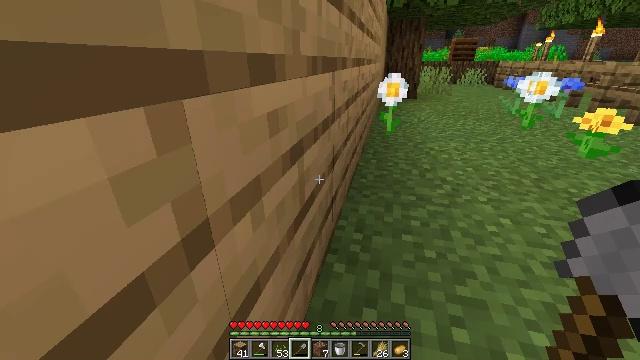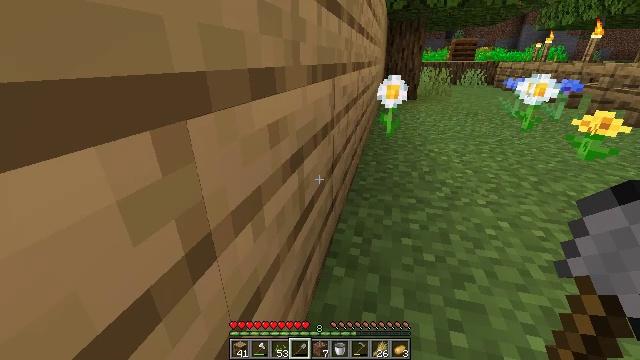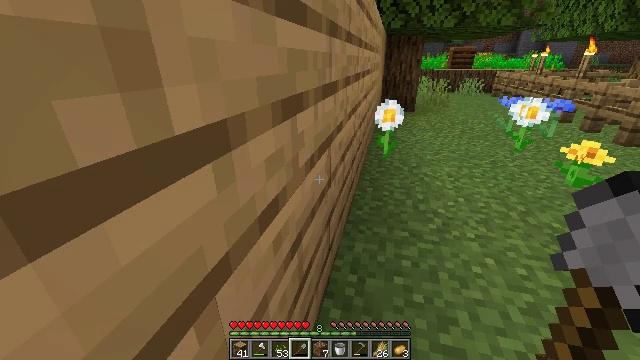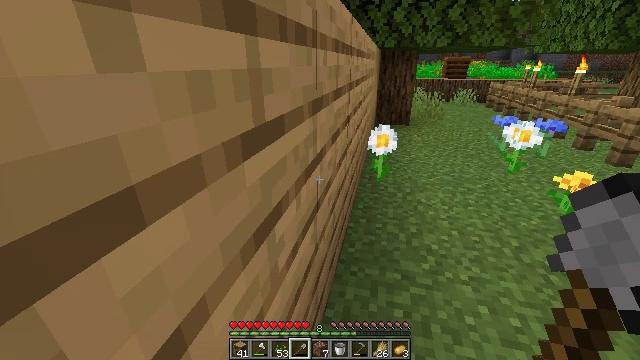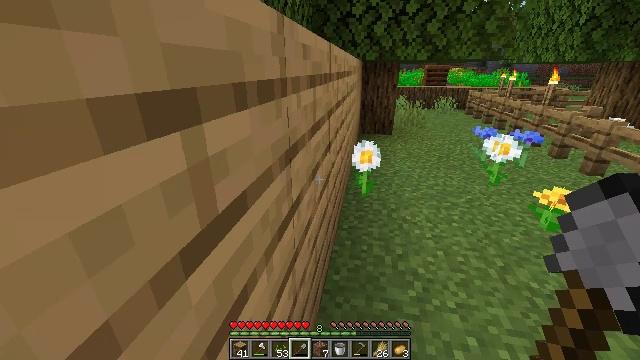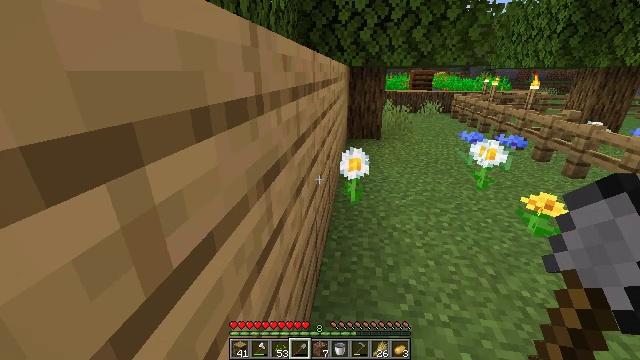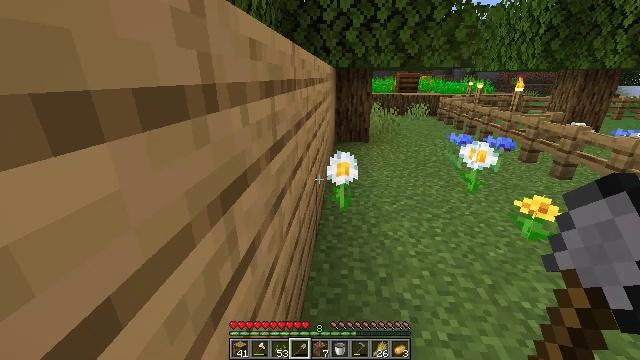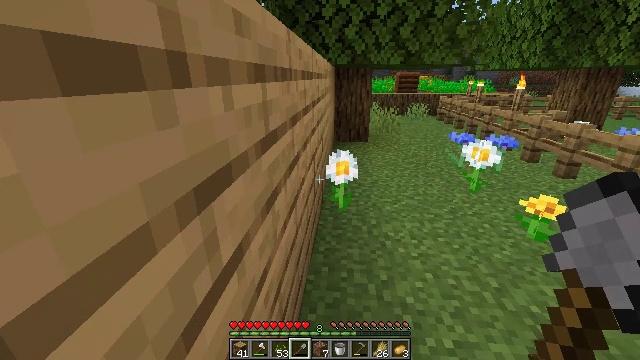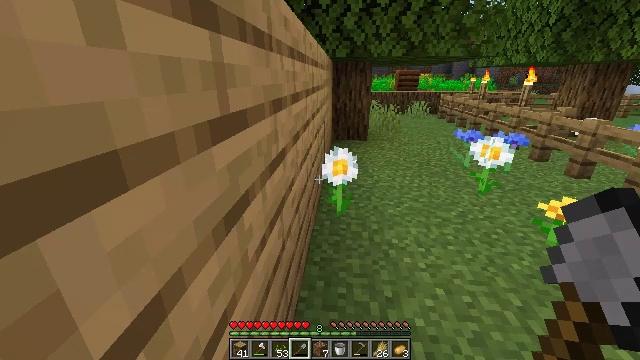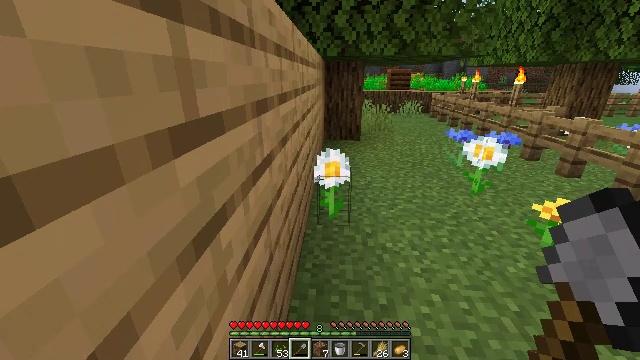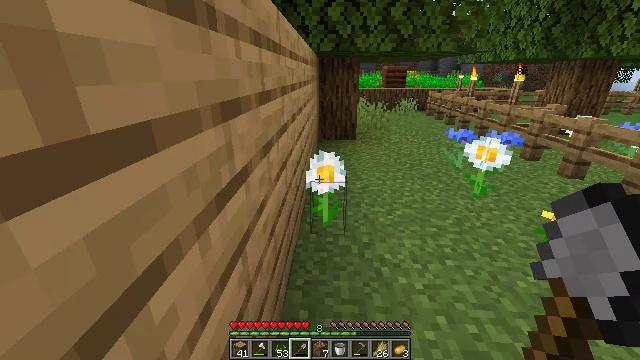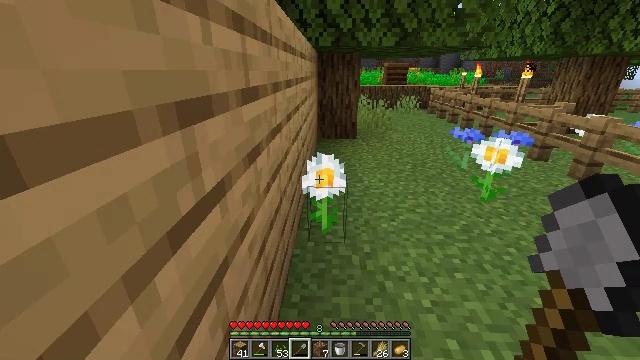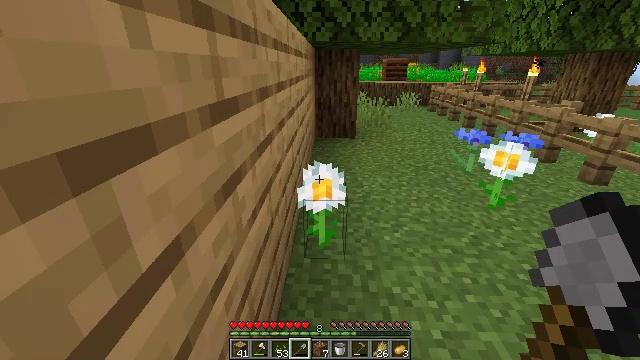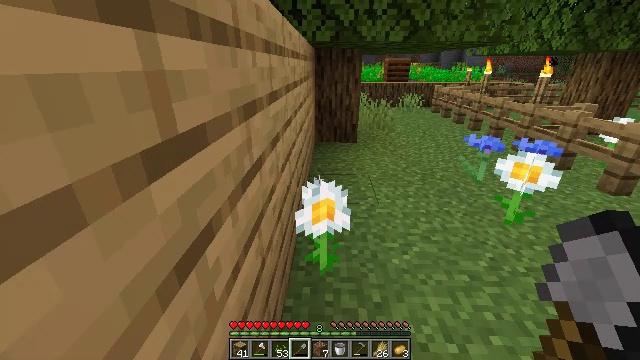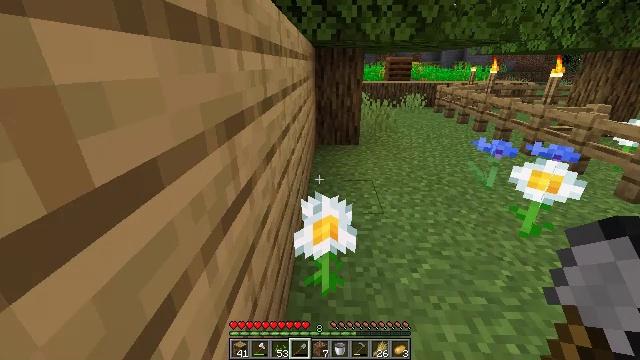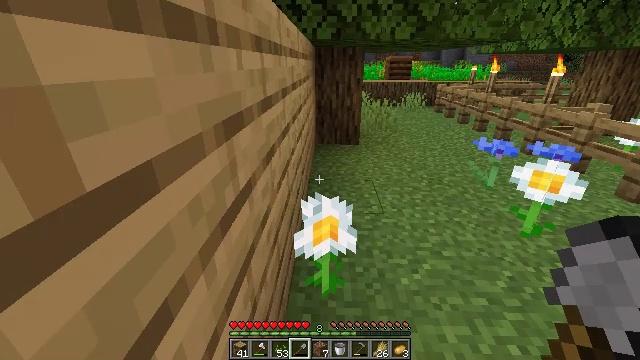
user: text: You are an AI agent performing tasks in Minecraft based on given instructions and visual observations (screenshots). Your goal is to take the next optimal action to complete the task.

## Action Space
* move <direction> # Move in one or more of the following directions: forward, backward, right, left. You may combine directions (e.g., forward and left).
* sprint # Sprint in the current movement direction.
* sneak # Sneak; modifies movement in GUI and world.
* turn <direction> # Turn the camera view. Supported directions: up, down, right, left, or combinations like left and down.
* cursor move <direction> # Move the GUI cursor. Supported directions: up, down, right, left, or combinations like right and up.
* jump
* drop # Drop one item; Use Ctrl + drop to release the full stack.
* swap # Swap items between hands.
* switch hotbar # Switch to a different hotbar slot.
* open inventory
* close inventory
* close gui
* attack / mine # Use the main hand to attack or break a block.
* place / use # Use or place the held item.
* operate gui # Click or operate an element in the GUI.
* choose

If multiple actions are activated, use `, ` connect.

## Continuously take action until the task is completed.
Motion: motion action
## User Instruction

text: Collect oxeye daisy from the ground.
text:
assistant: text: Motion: move forward, sprint, jump
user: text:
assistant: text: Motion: move forward, sprint, jump
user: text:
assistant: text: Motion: move forward, sprint, jump
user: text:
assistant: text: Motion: move forward, sprint, turn right, jump
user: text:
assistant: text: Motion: move forward, sprint, turn right, jump
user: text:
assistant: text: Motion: move forward, sprint, turn right, jump
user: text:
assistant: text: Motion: move forward, sprint
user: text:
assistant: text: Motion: move forward, sprint
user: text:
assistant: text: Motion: move forward, sprint, turn right
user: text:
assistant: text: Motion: move forward, sprint, turn right
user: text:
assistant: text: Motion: move forward, sprint
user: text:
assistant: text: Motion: move forward, sprint
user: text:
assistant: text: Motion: move forward, sprint
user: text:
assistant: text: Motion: move forward, sprint
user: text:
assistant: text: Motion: move forward, sprint
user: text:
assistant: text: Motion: move forward, sprint, turn down
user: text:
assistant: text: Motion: move forward, sprint, turn down
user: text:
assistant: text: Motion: turn down
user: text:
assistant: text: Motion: turn down
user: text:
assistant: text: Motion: turn down
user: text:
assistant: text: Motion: turn down
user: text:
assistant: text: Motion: no_op
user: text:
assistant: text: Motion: attack / mine
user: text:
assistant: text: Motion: attack / mine
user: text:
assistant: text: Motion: attack / mine
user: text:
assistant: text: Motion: turn down
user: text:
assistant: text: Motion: turn down
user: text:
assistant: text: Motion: turn down
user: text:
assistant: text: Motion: no_op
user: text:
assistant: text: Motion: attack / mine